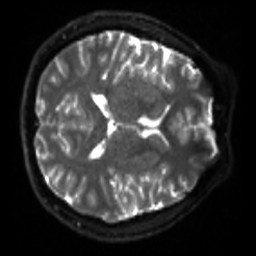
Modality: sbref
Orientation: axial
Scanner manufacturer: siemens
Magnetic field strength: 3 T
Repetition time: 4 s
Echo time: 0.0594 s